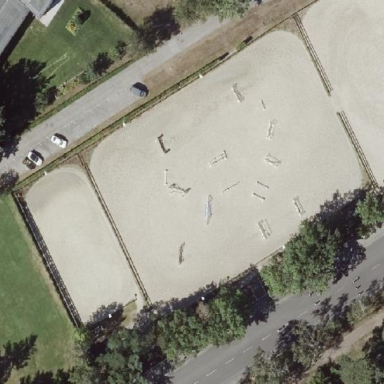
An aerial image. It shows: Equestrian pitch for leisure land activities.